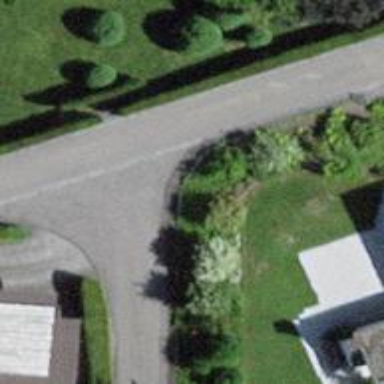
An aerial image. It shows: Asphalt road in residential area.